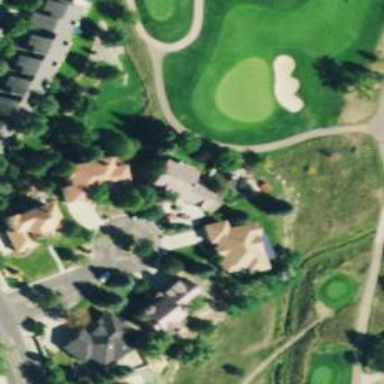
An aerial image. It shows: Golf cartpath that is also road path.